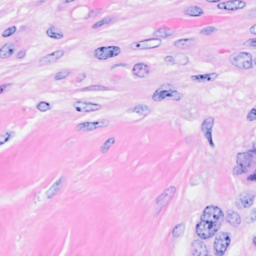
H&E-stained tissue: Breast